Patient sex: M
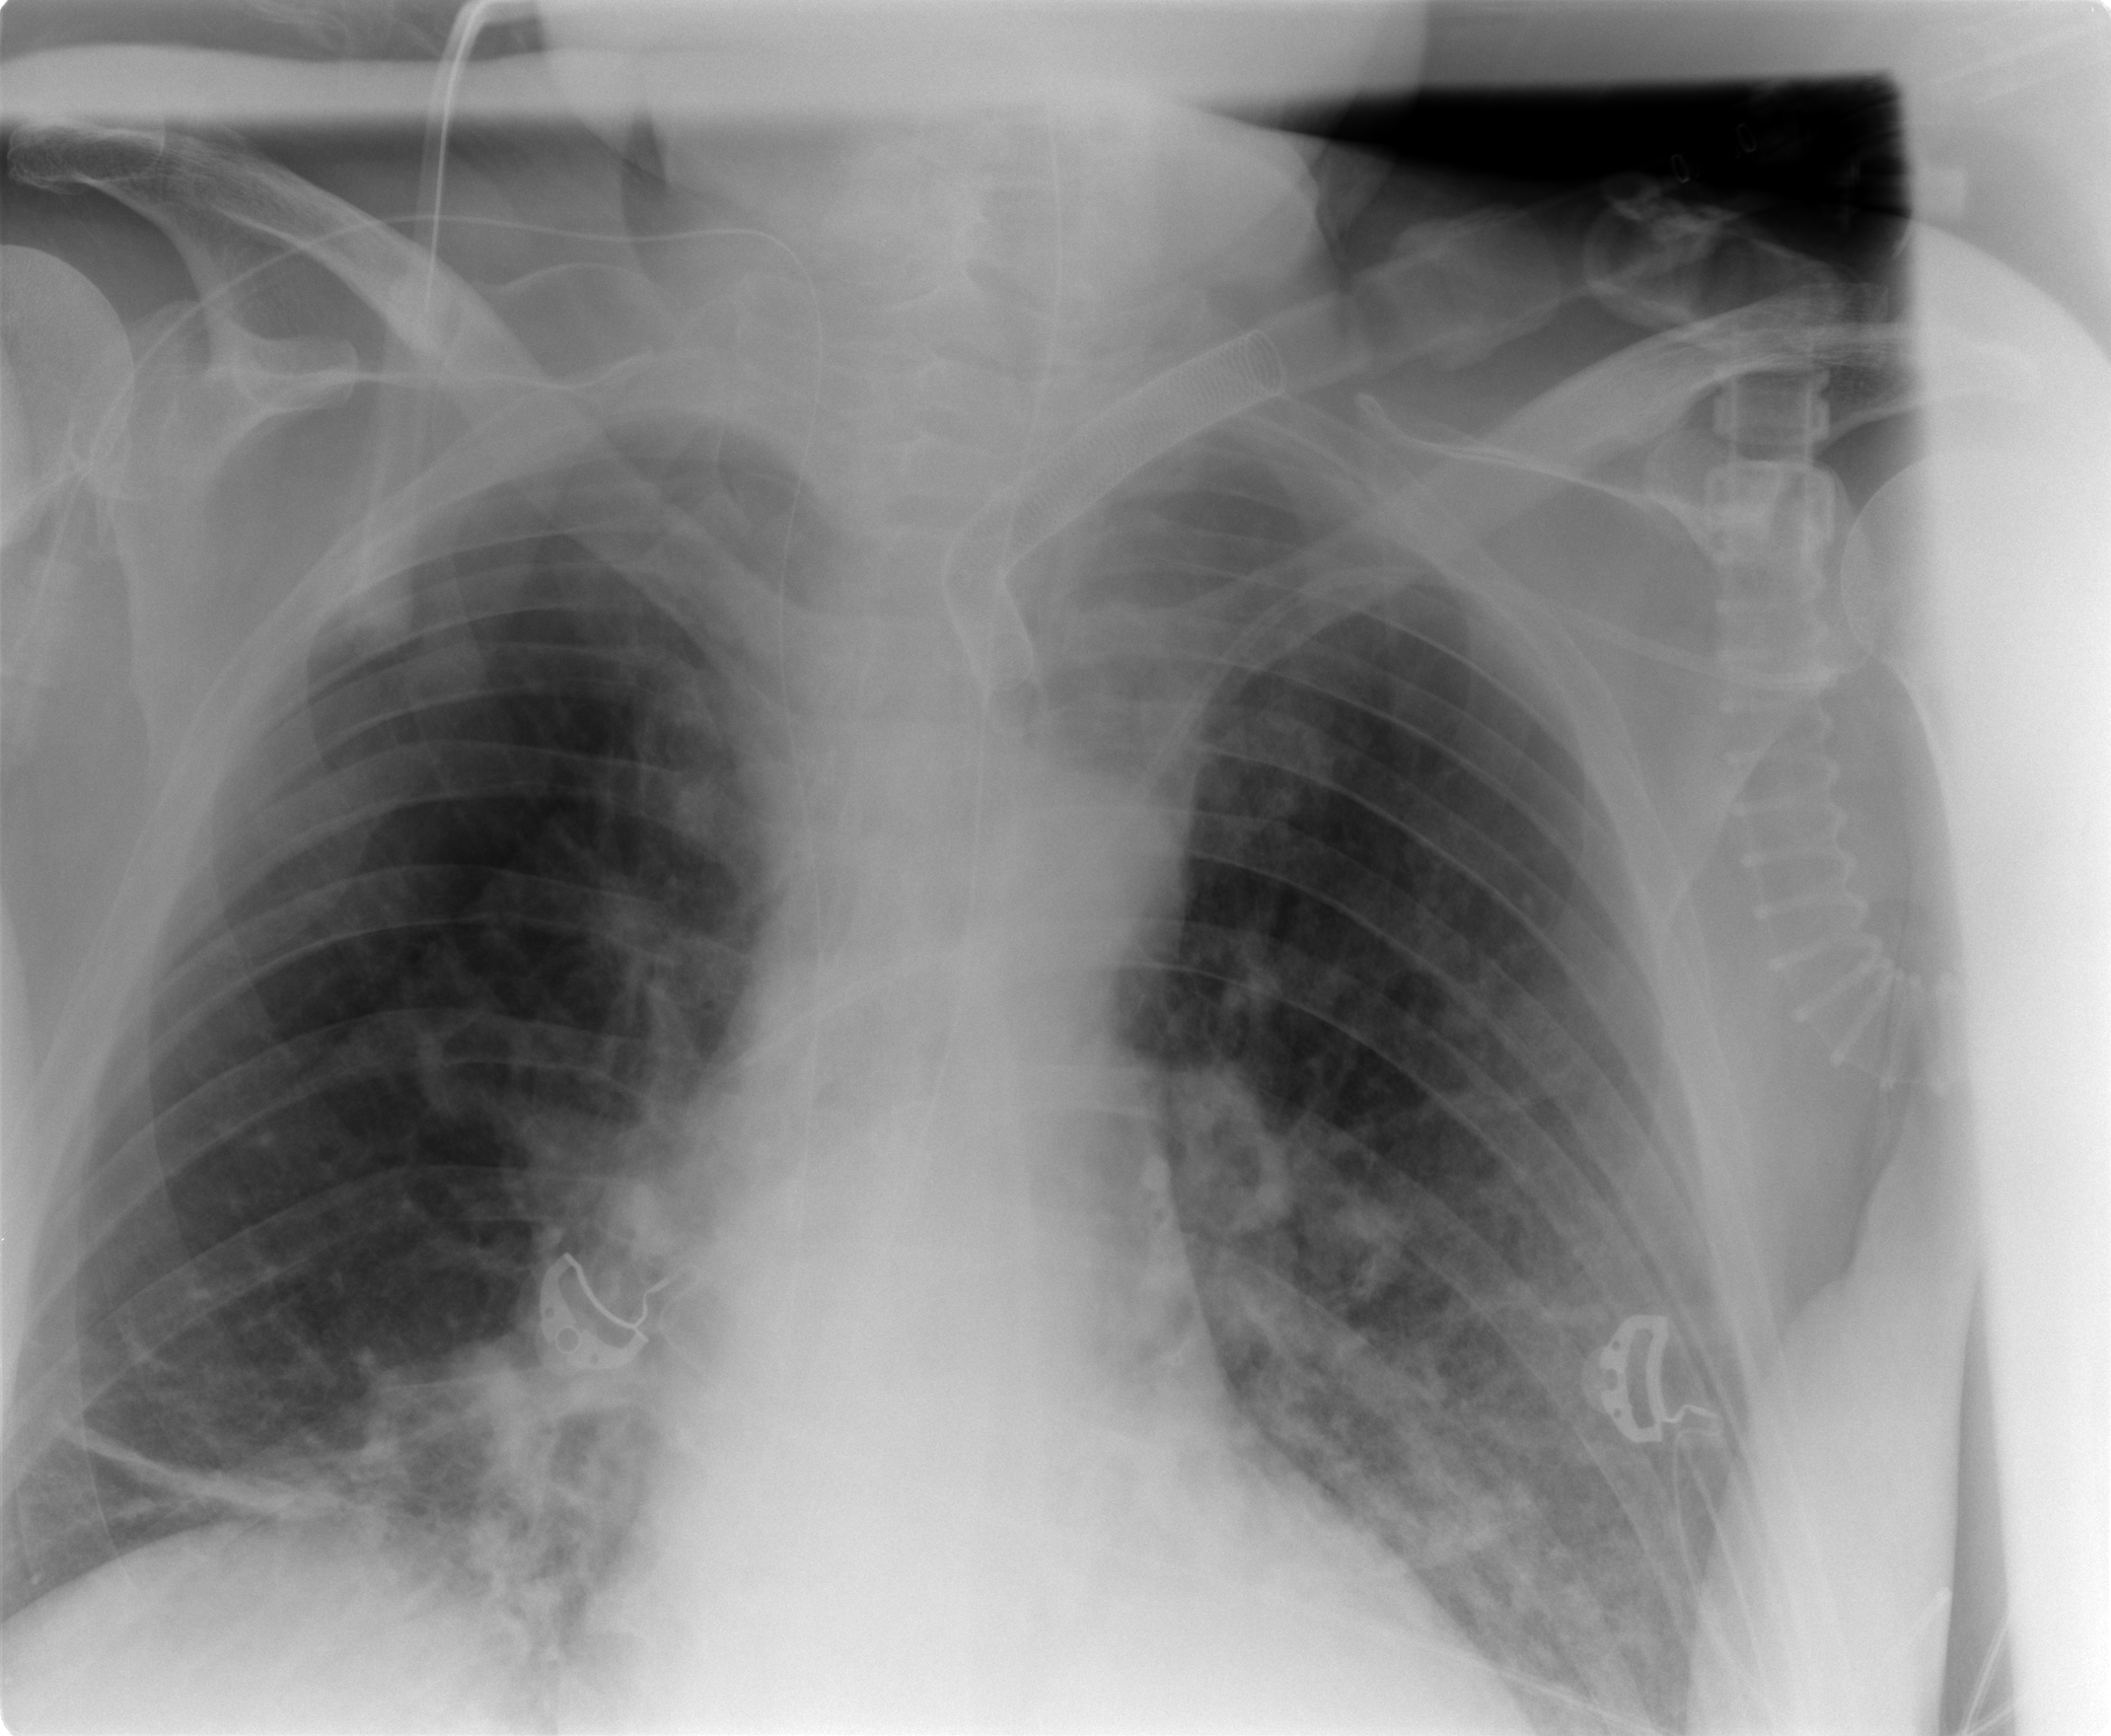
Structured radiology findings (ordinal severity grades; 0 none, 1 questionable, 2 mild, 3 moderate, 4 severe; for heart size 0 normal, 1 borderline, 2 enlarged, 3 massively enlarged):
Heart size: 1
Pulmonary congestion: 2
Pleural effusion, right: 1
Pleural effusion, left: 1
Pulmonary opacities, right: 0
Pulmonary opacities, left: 2
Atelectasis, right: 2
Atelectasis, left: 2